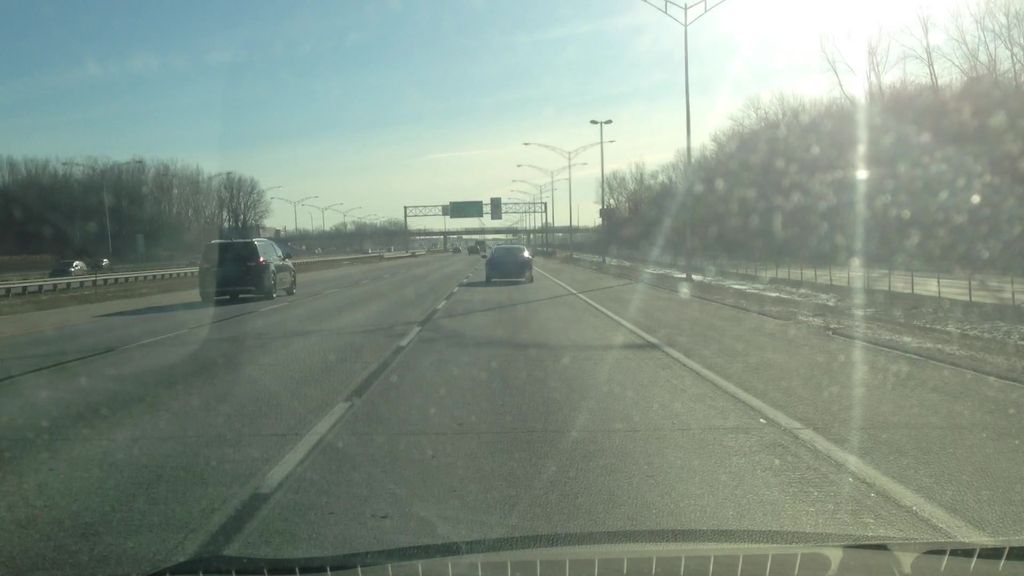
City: montreal